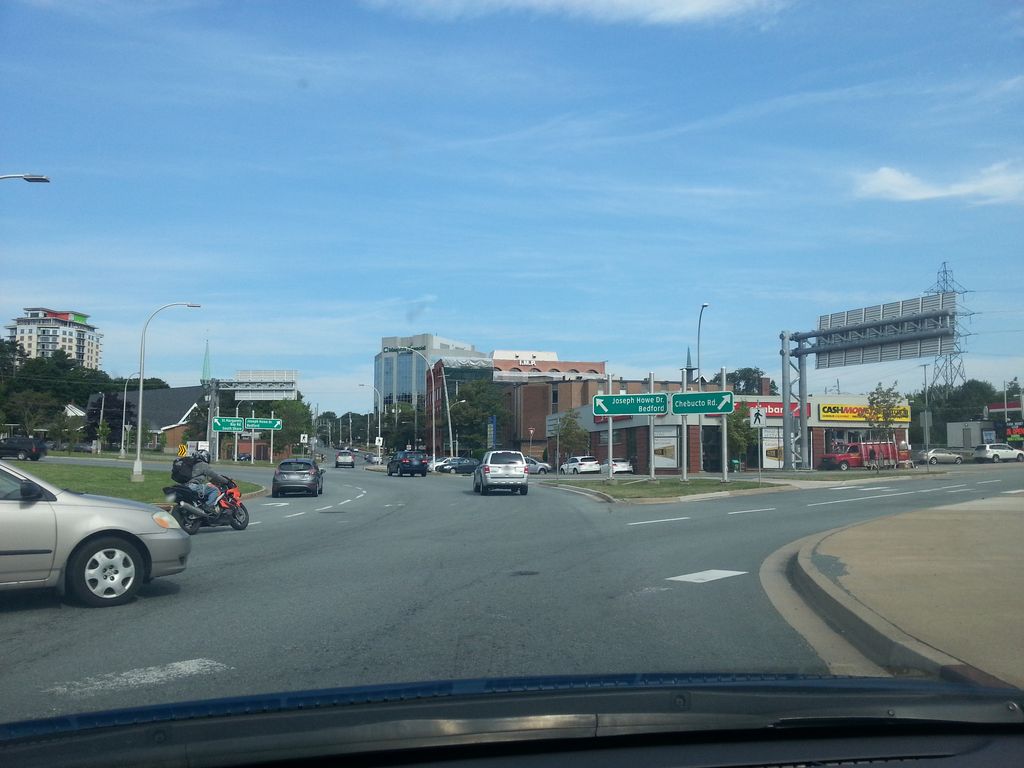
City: halifax